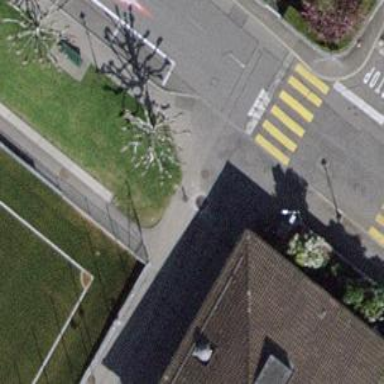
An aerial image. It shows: Bollard barrier.